Question: Banging my head against the wall with this one. When "'@media (max-width: 320px)'" the thumbnail reduces in size leaving space for the div below to float to the right next to it. For some reason it won't work, but on occasions when playing with chrome's "inspect element" and turning on/off the attributes it suddenly works. Working with twitter-bootstrap, here is a bootply <URL>
'''
@media ( max-width: 320px ) {
.thumbnail > a > img {
width: 40%;
}
.pleasewrap {
float: right;
display: inline-block;
position: absolute;
}
}
'''

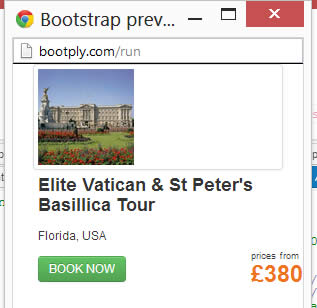
Answer: Looking at it, I think it's related to how the media query rule for the 'pleasewrap' class isn't being picked up by the browser. When its de-activated and re-activated in the Chrome inspector, it picks it up, and does what you want.
Try applying the 'inline-block' display rule at a higher, more general (or the highest, non-media specific), level in your template stylesheet and that should do the job!